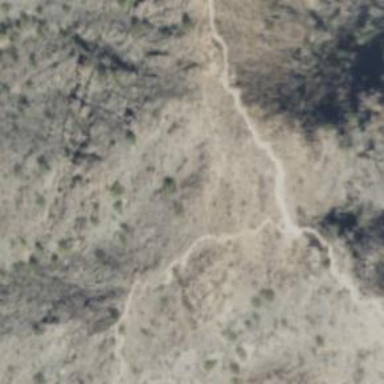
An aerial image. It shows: Hiking trail path.